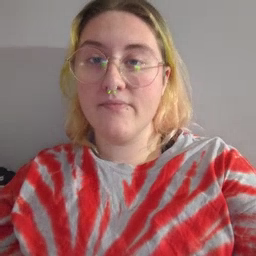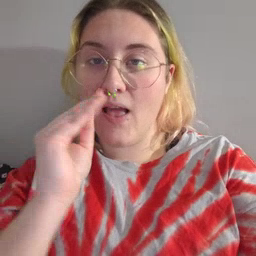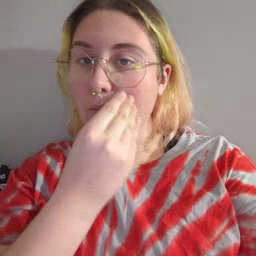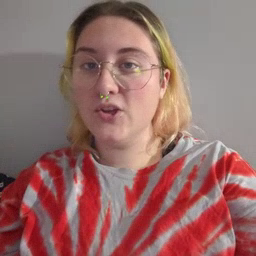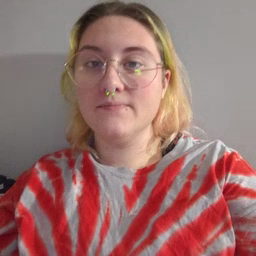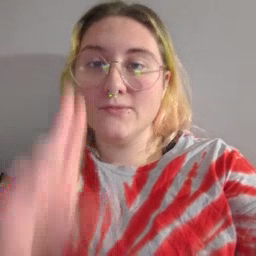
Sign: flower